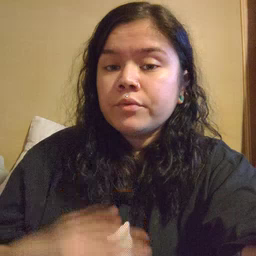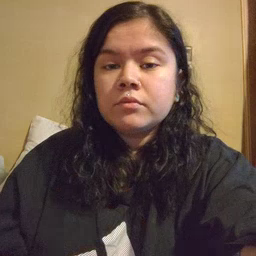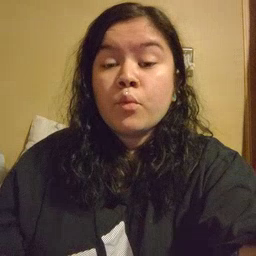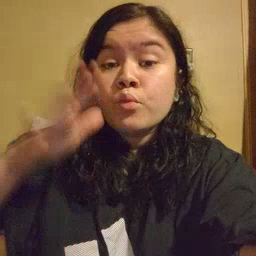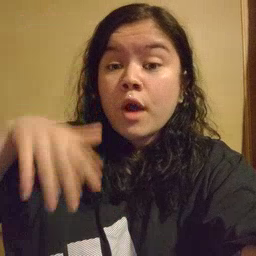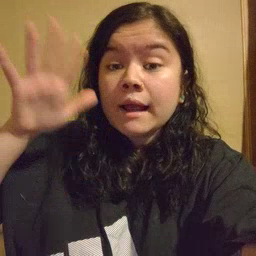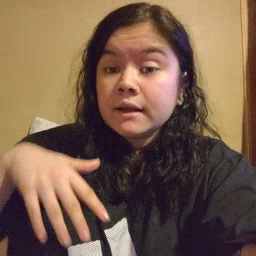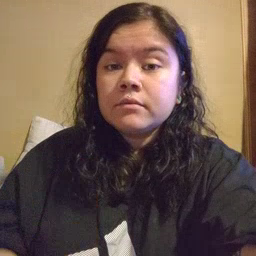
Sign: rain